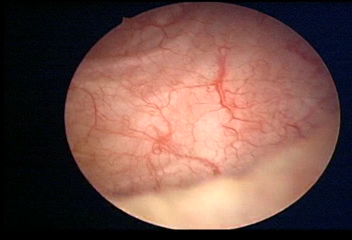
Modality: WLC
Class: Normal mucosa
Bladder cancer association: No